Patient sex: F
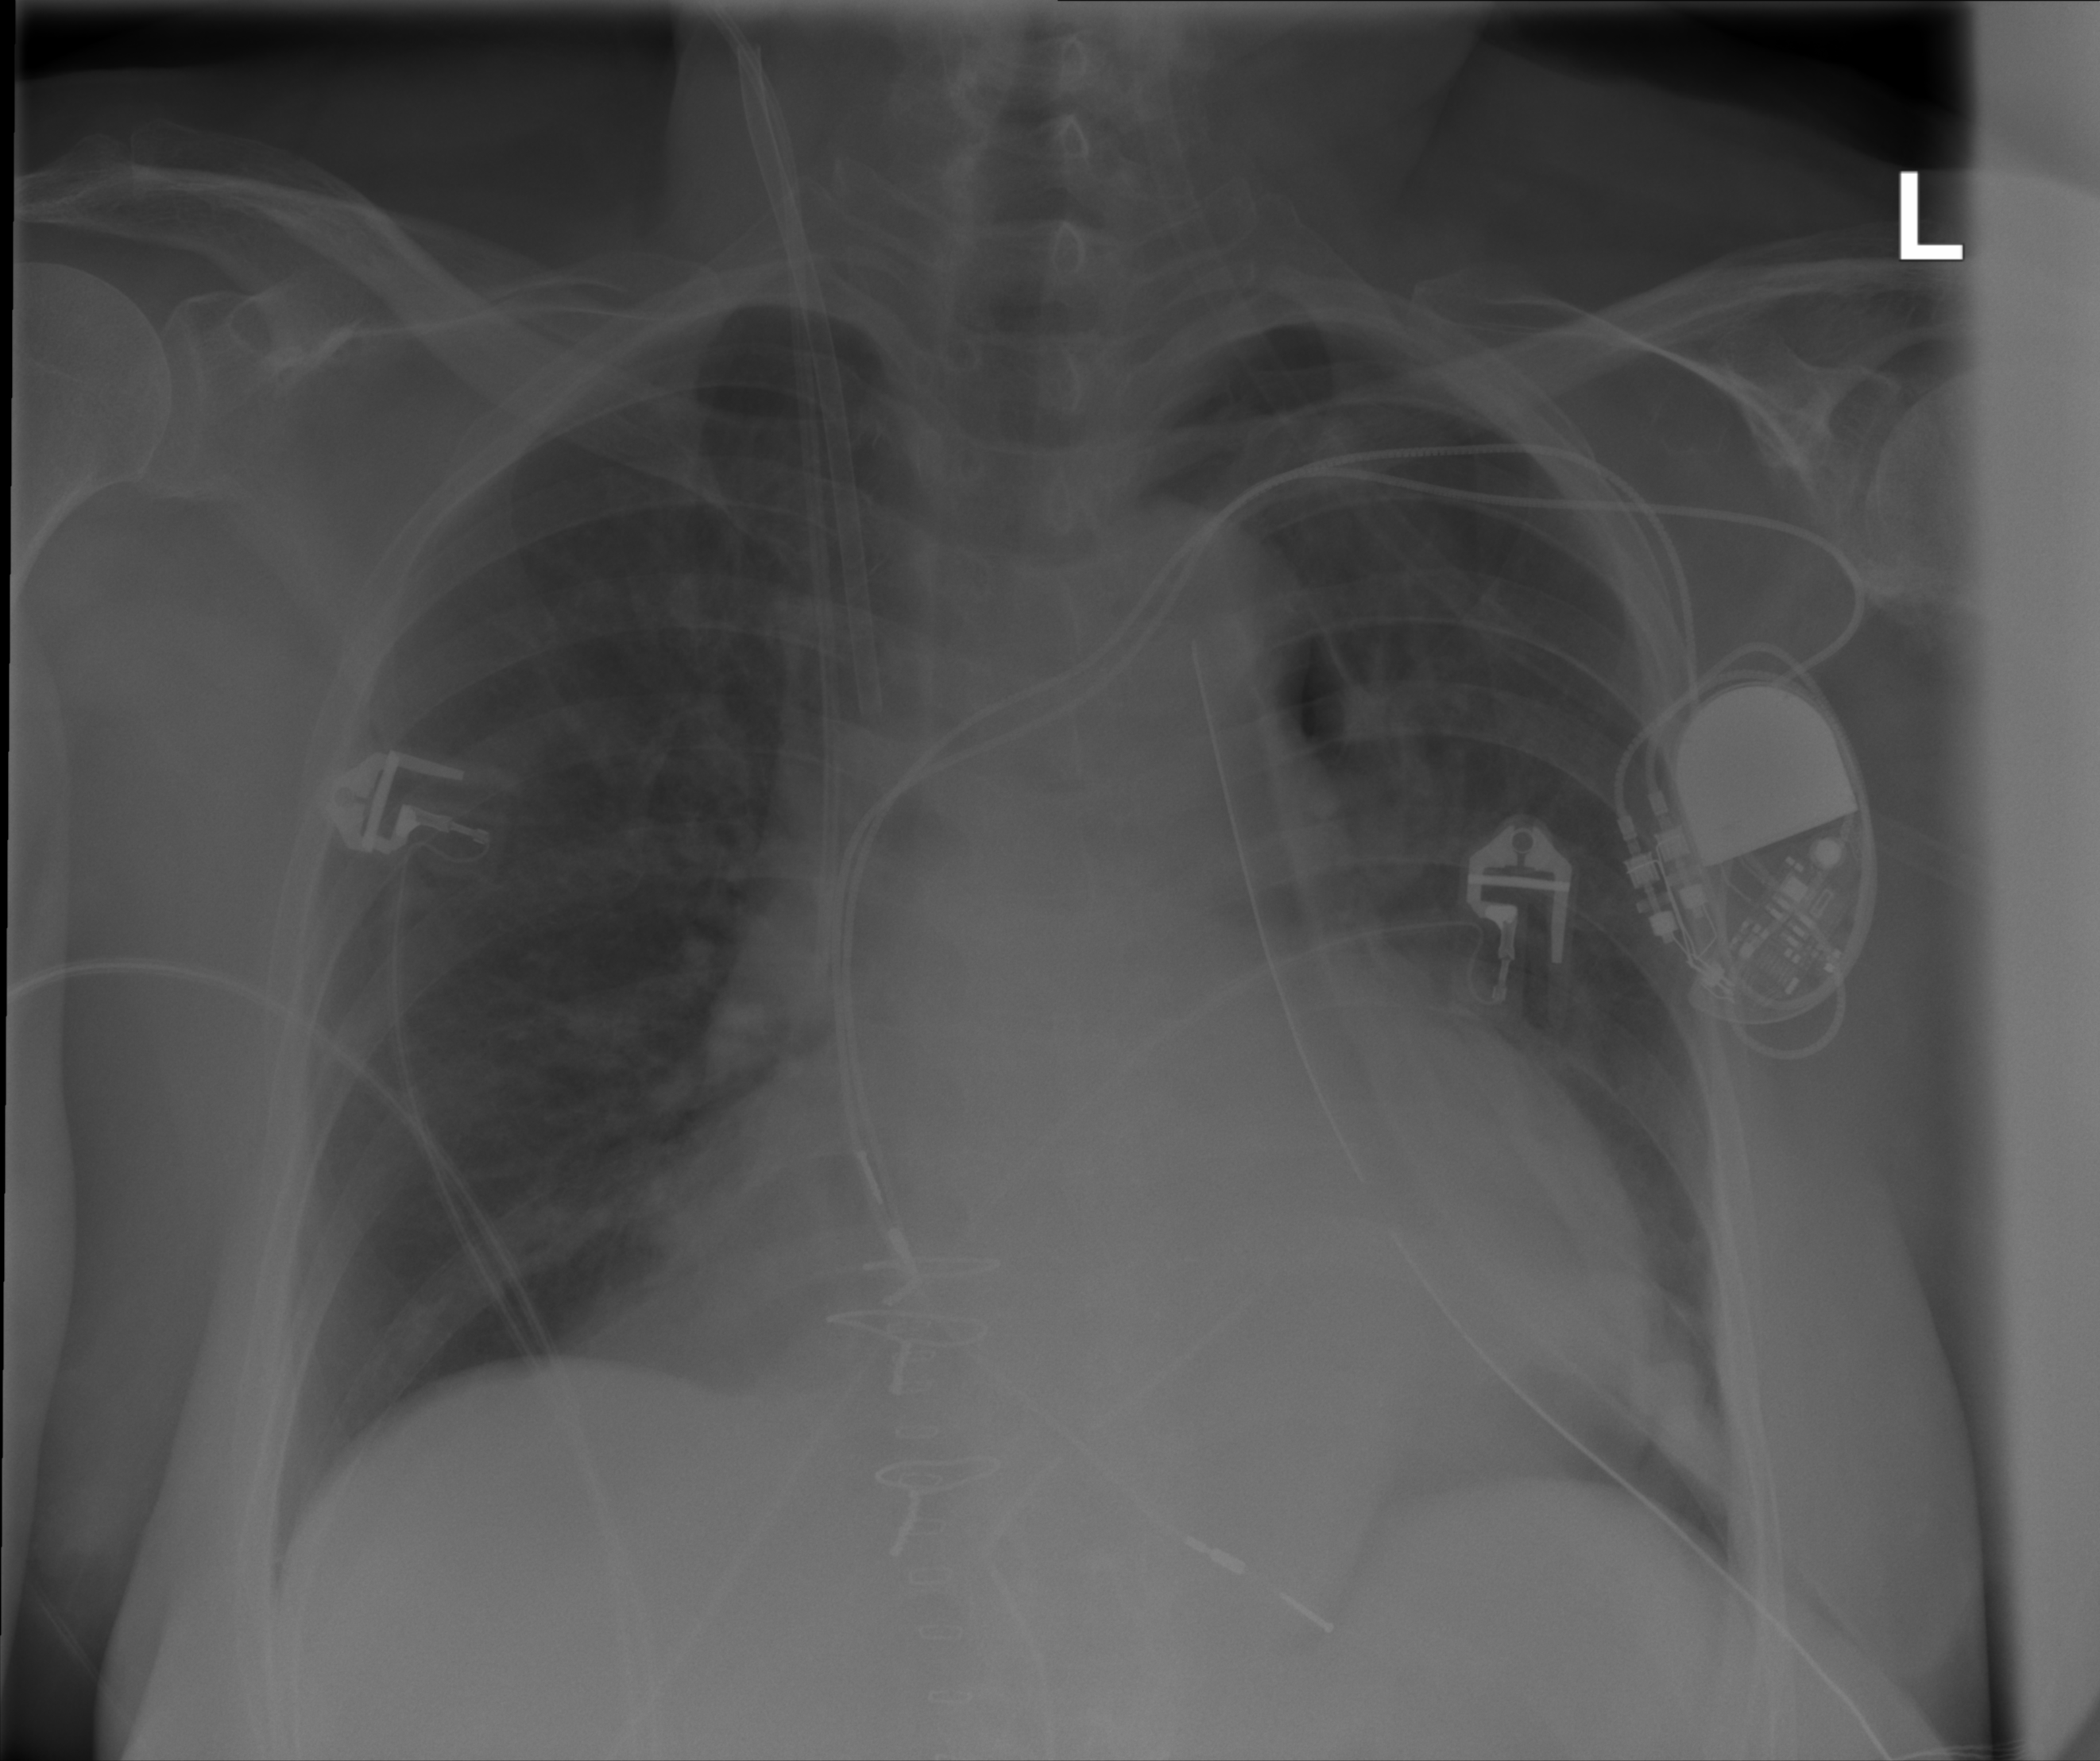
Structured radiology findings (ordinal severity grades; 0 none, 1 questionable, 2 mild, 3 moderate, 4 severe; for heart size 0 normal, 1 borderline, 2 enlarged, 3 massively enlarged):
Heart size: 3
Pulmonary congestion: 2
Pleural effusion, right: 0
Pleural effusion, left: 2
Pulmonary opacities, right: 0
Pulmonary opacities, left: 0
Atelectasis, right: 0
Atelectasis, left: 3